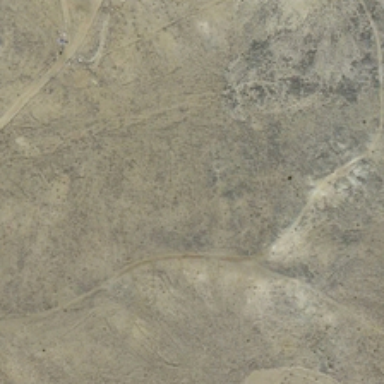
Several wild roads are in a piece of yellow bareland .